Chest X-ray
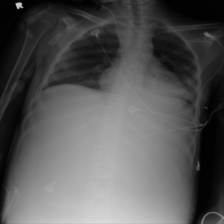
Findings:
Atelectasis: negative
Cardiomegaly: negative
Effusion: negative
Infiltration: negative
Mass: negative
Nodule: negative
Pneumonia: negative
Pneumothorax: negative
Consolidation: negative
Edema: negative
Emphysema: negative
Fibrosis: negative
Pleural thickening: negative
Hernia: negative